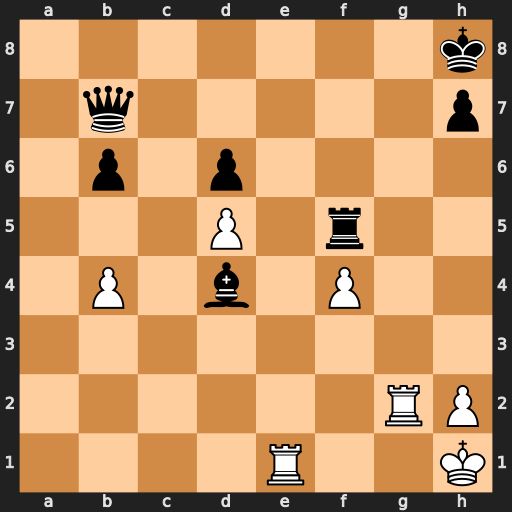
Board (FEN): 7k/1q5p/1p1p4/3P1r2/1P1b1P2/8/6RP/4R2K
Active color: w
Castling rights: -
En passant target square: -
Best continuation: Re8+ Rf8 Rxf8#